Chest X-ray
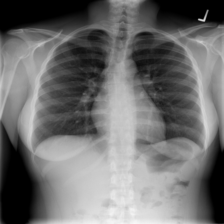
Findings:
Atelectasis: negative
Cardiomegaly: negative
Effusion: negative
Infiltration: negative
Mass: negative
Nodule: negative
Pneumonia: negative
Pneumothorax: negative
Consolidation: negative
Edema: negative
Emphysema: negative
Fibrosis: negative
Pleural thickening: negative
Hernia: negative